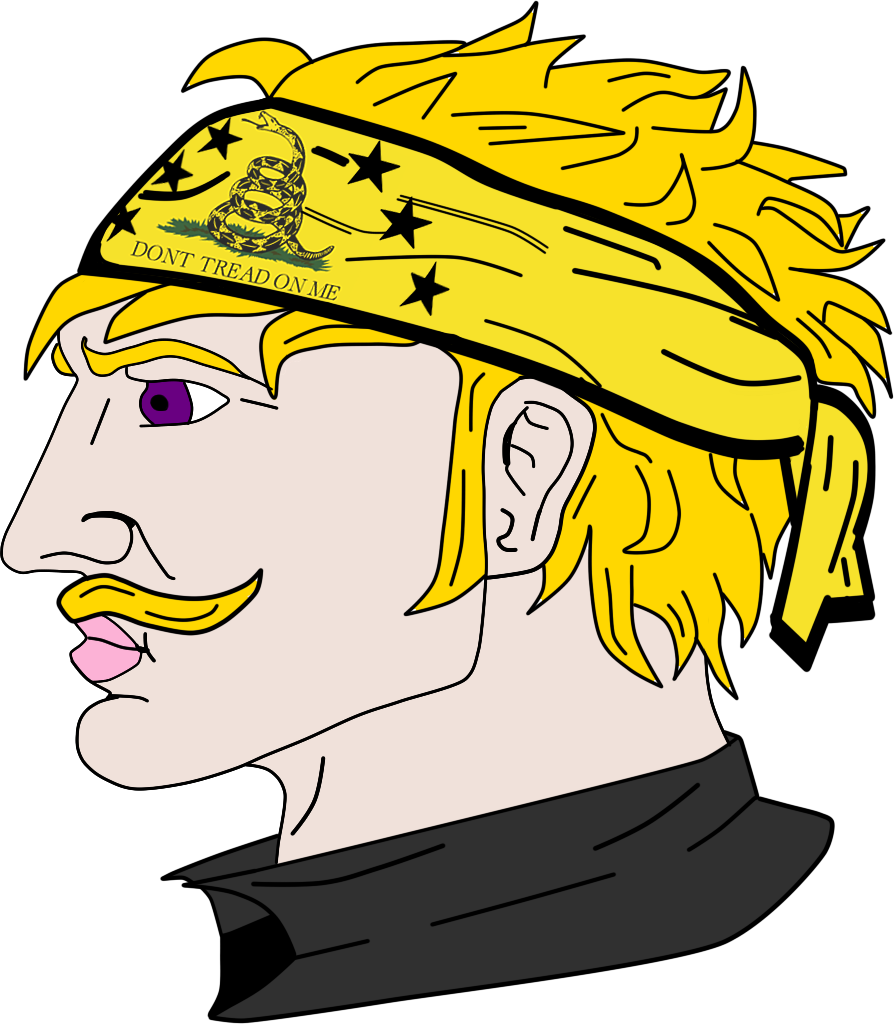
Label: 4_Yes_Chad